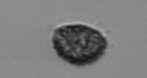
Label: Pseudochattonella_farcimen